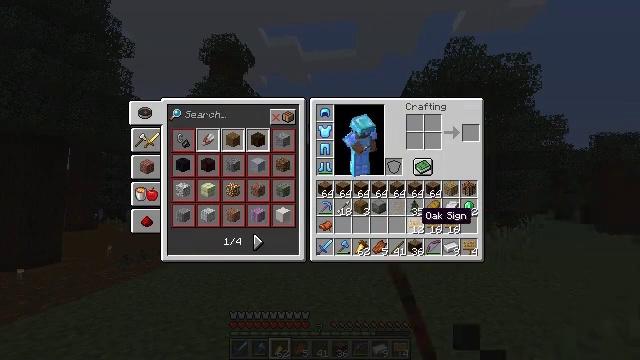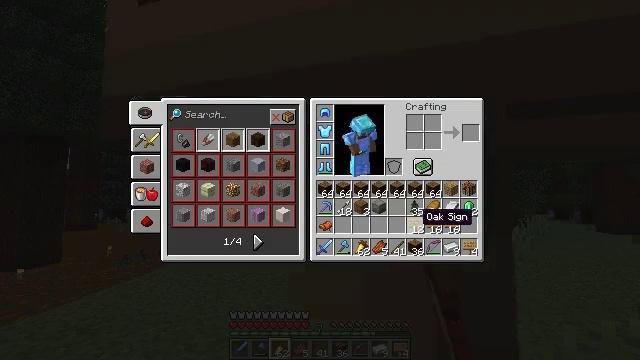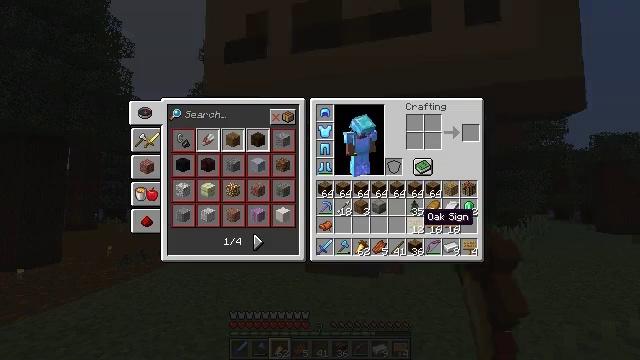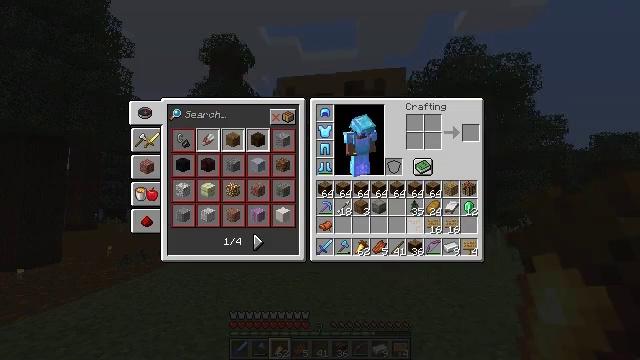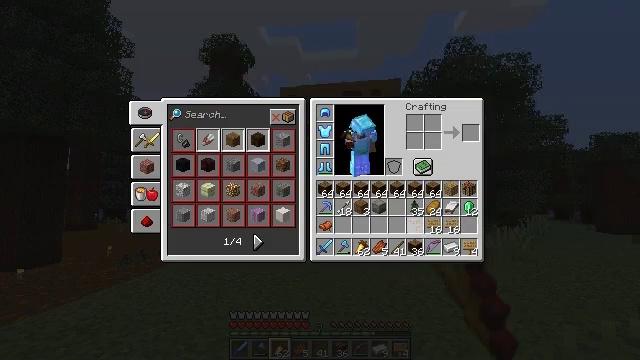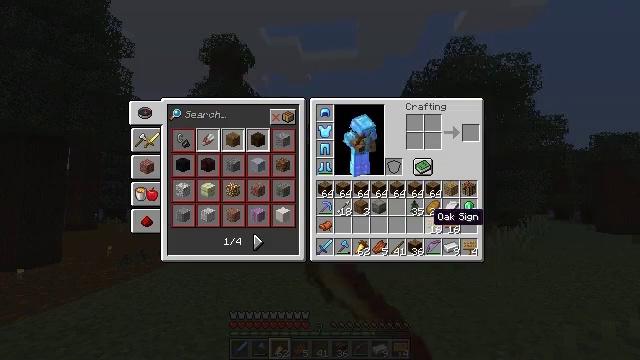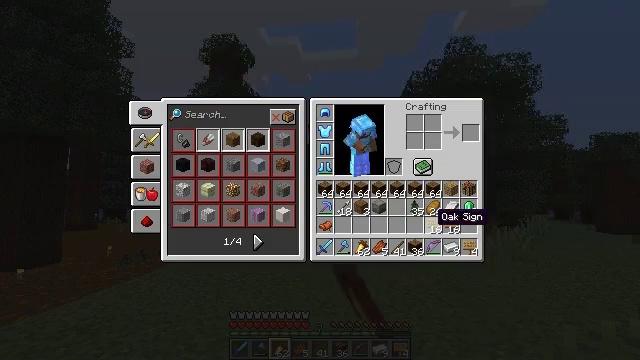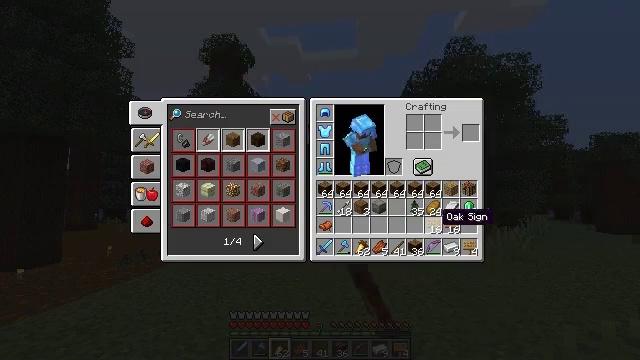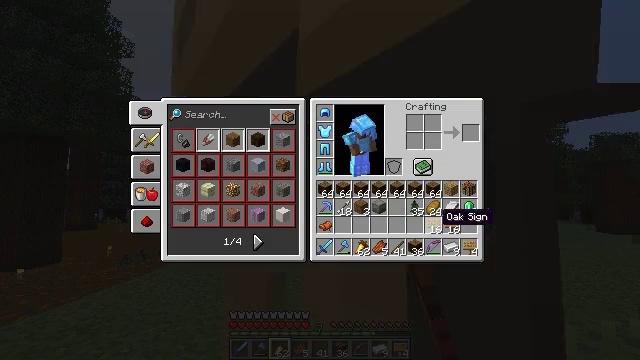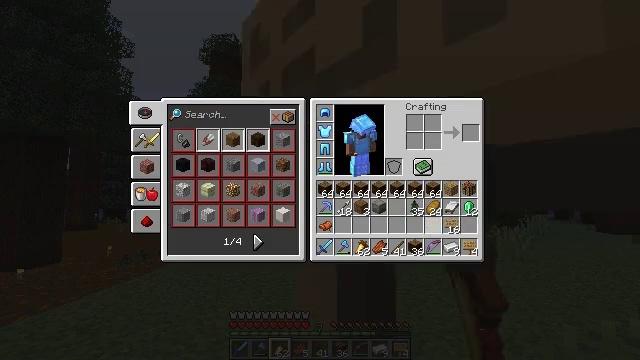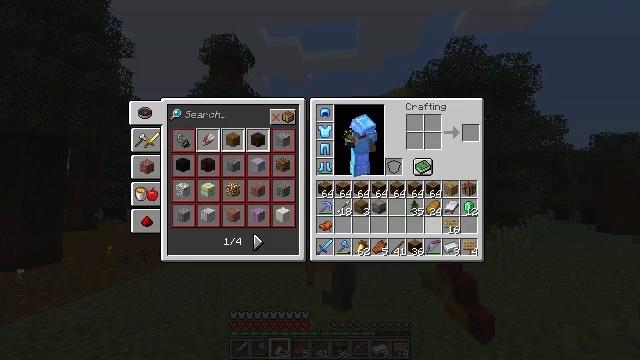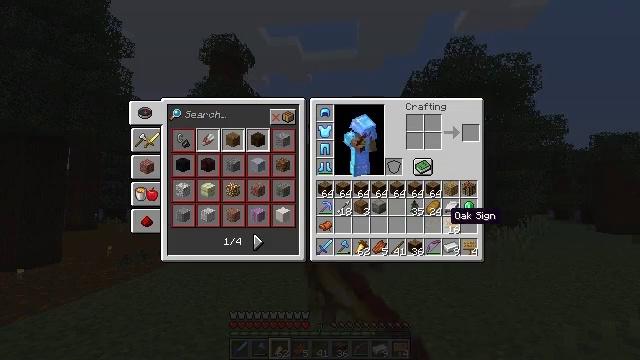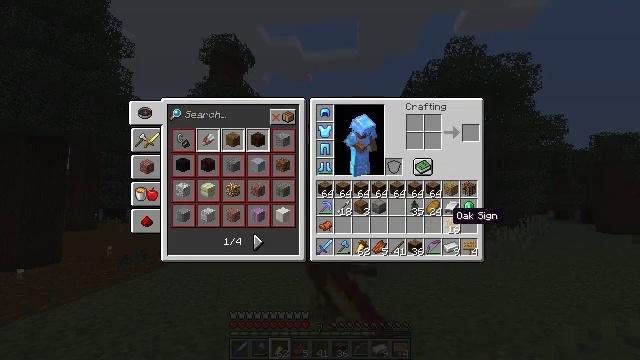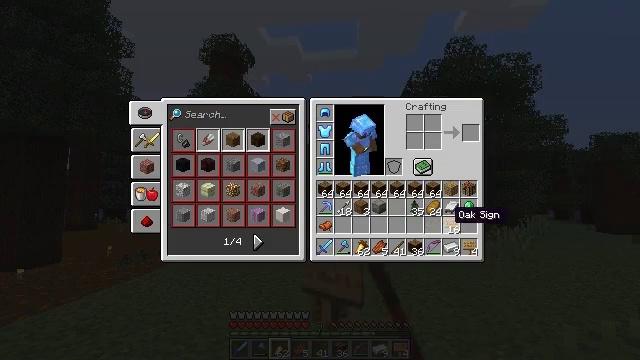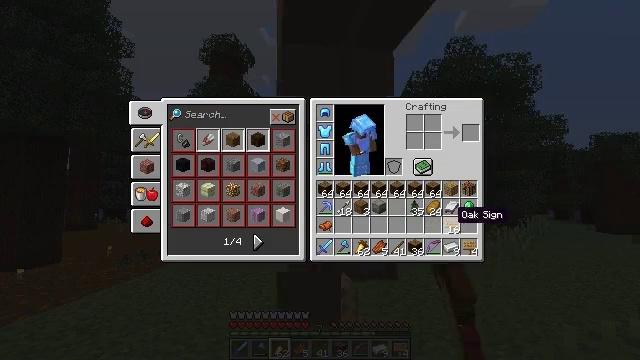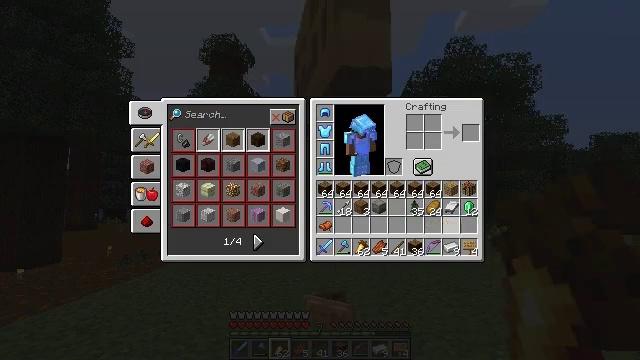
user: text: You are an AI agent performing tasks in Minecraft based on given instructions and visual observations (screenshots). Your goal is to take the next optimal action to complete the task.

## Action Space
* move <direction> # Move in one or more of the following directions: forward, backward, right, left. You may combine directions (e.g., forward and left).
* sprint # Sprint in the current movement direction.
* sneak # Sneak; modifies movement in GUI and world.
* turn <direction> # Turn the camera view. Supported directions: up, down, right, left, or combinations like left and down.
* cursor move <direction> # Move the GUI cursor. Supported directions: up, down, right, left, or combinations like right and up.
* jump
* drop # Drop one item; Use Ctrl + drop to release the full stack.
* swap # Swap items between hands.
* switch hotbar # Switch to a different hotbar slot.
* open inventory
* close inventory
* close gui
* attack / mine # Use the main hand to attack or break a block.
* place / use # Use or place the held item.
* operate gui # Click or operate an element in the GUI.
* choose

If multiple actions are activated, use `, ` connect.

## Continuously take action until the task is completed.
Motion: motion action
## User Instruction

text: Drop an oak sign.
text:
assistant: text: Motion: sprint, open gui
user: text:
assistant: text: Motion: sprint
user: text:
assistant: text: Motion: sprint, drop
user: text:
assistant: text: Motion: sprint, drop
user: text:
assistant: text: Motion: sprint, drop
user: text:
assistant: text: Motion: sprint
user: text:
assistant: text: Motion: sprint
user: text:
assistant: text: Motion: sprint
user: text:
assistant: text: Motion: sprint, drop
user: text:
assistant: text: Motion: sprint, drop
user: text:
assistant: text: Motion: sprint
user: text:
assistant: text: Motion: sprint
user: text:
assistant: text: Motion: sprint
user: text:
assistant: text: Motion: sprint
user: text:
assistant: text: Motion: sprint, drop
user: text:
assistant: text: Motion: sprint, drop
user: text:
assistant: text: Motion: sprint
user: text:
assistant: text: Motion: sprint
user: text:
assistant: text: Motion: sprint, cursor move left
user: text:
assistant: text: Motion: sprint